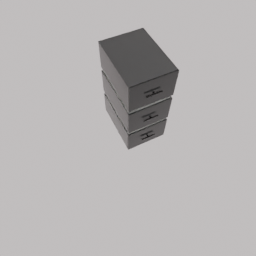
Label: furniture